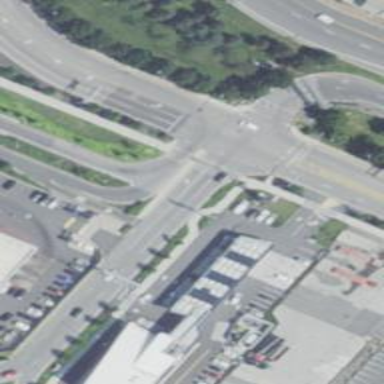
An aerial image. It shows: Marked crossing with pedestrian island.